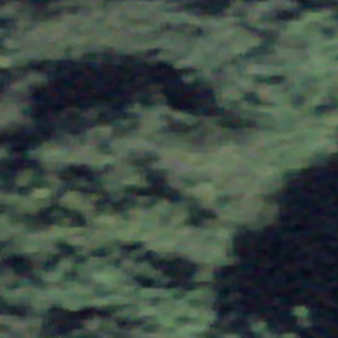
Label: other